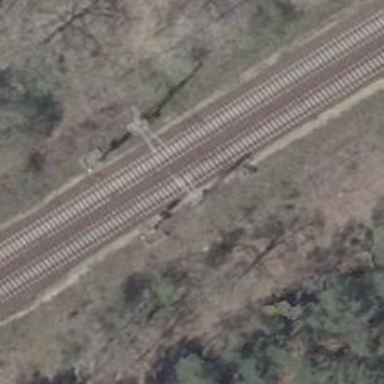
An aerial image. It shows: Railway signal.